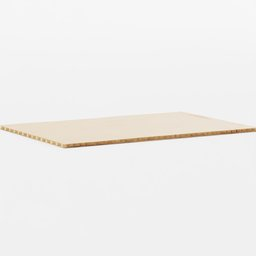
Label: tools